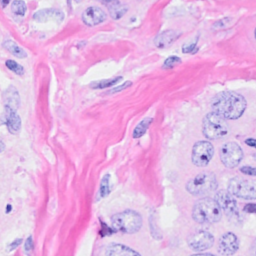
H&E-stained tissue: Breast